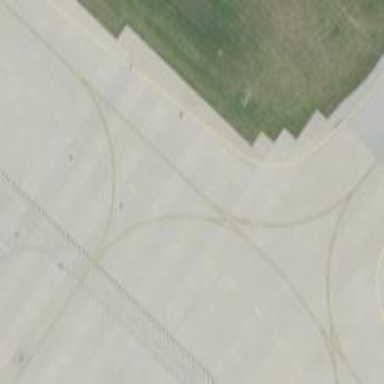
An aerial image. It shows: View of taxiway at the airport.